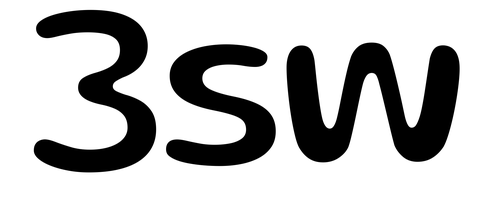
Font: Gluten_Regular